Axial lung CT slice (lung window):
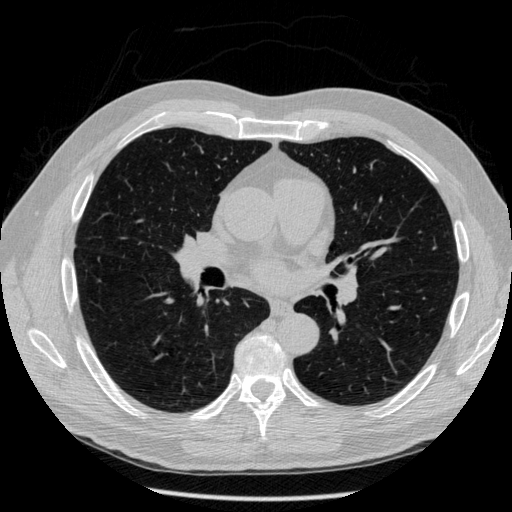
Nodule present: no